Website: apple
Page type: payment
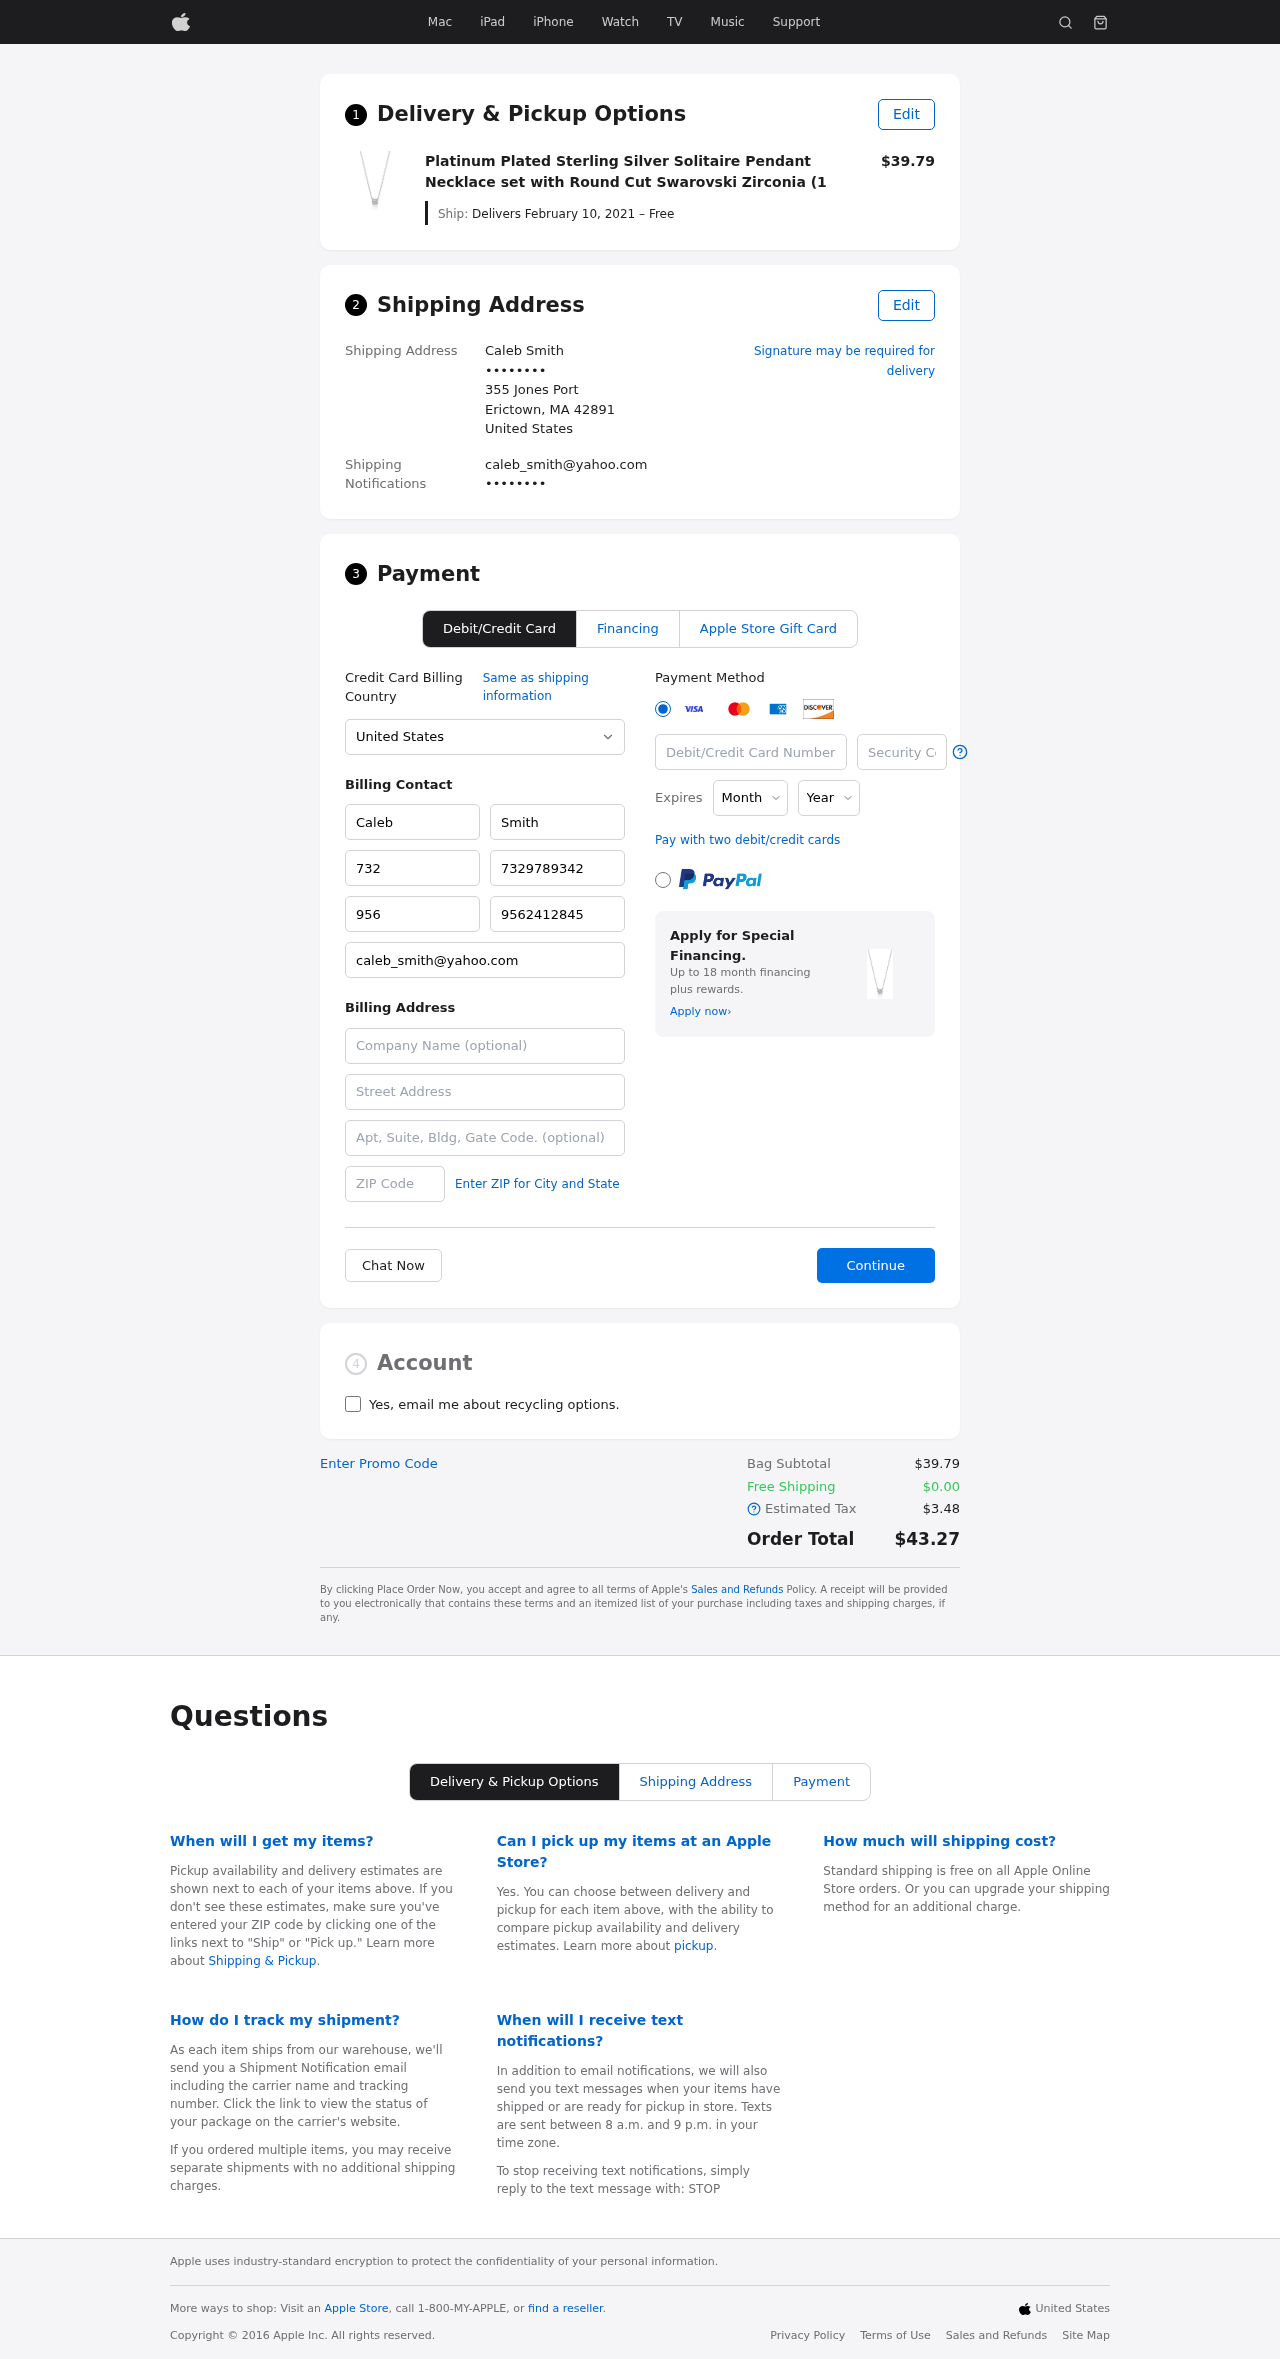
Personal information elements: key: PII_CARD_CVV
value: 367
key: PII_CARD_EXPIRY_MONTH
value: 02
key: PII_CARD_EXPIRY_YEAR
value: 28
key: PII_CARD_NUMBER
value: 2258 6837 2397 8290
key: PII_CITY_STATE_ZIP
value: Erictown, MA 42891
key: PII_COUNTRY
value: United States
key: PII_EMAIL
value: caleb_smith@yahoo.com
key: PII_EMAIL2
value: caleb_smith@yahoo.com
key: PII_FIRSTNAME
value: Caleb
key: PII_FULLNAME
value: Caleb Smith
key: PII_LASTNAME
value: Smith
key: PII_PHONE3
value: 7329789342
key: PII_PHONE_ALT
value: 9562412845
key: PII_PHONE_ALT_AREA
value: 956
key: PII_PHONE_AREA
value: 732
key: PII_SECURITY_CODE
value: AL01
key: PII_STREET
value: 355 Jones Port
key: PII_PHONE
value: ••••••••
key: PII_PHONE2
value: ••••••••
Product elements: key: PRODUCT1_NAME
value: Platinum Plated Sterling Silver Solitaire Pendant Necklace set with Round Cut Swarovski Zirconia (1
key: PRODUCT1_PRICE
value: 39.79
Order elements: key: ORDER_DELIVERY_DATE
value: Delivers February 10, 2021 – Free
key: ORDER_SUBTOTAL
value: $39.79
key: ORDER_SHIPPING_COST
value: $0.00
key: ORDER_TAX
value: $3.48
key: ORDER_TOTAL
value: $43.27